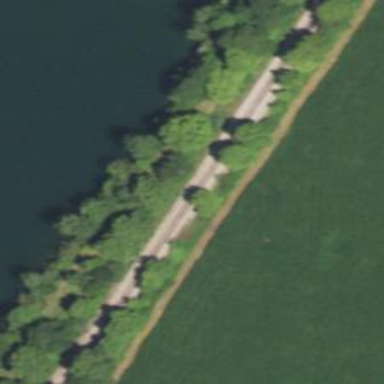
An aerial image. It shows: Railway track.